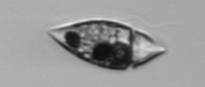
Label: Amphidinium